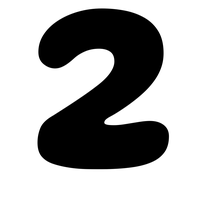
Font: Gluten_Bold